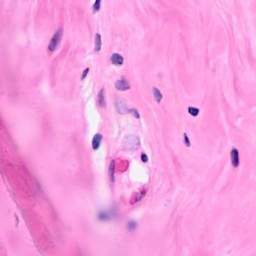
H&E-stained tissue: Breast